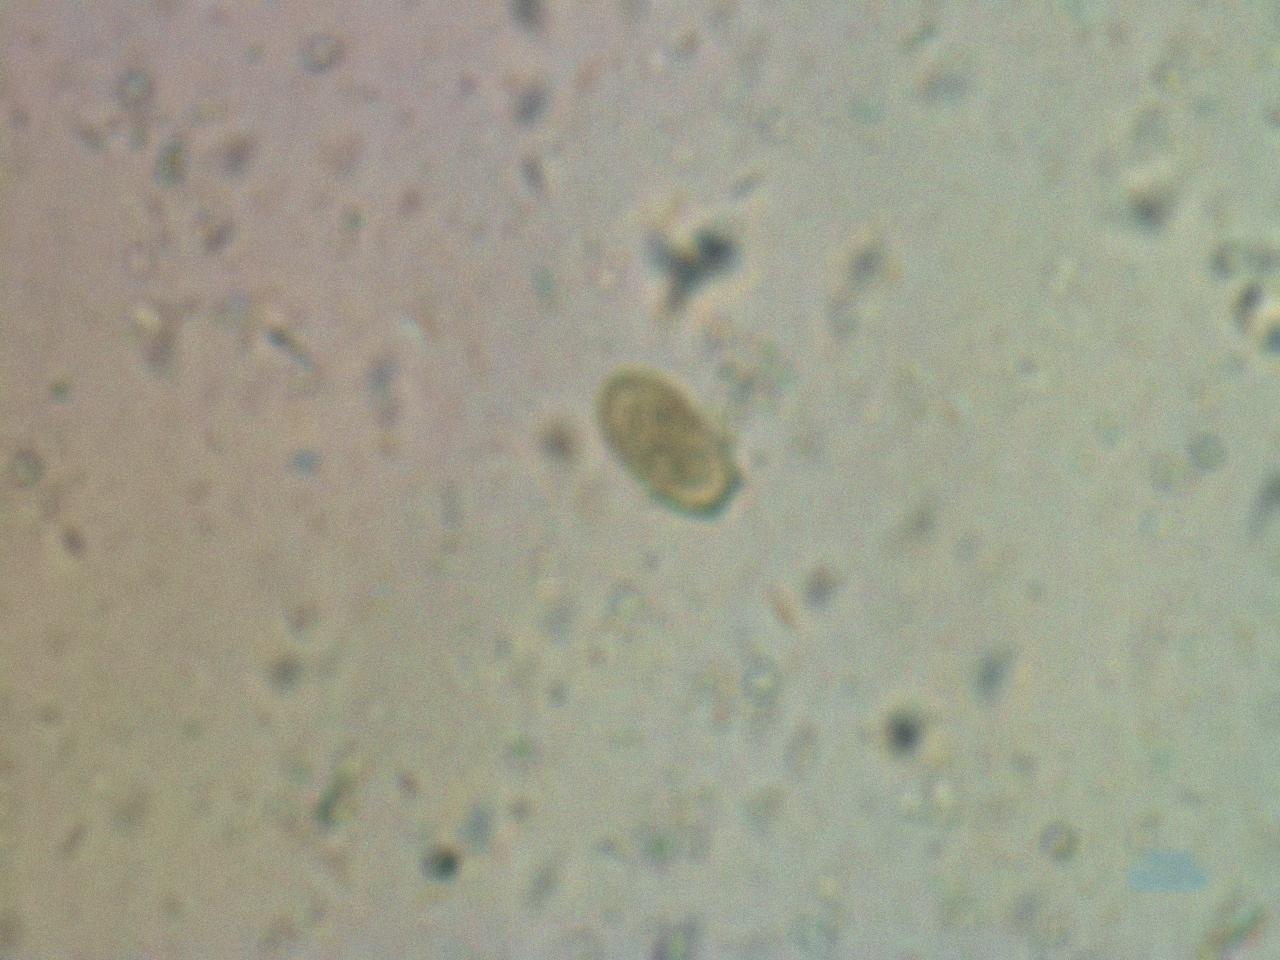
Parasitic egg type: Capillaria philippinensis